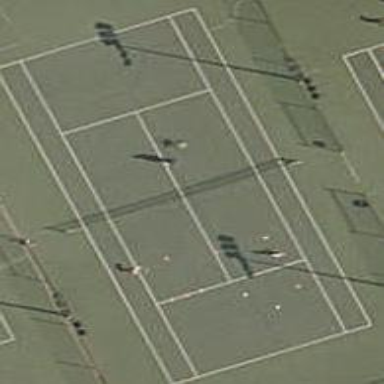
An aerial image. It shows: Tennis court on the leisure land pitch.